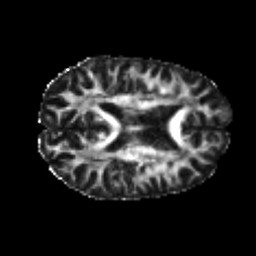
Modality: FA
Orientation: axial
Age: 25
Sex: female
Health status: healthy
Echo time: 0.074 s